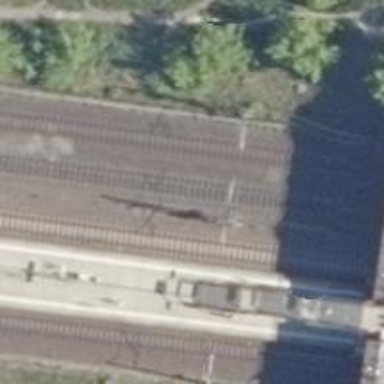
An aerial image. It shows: Railway track with contact lines for electrification.